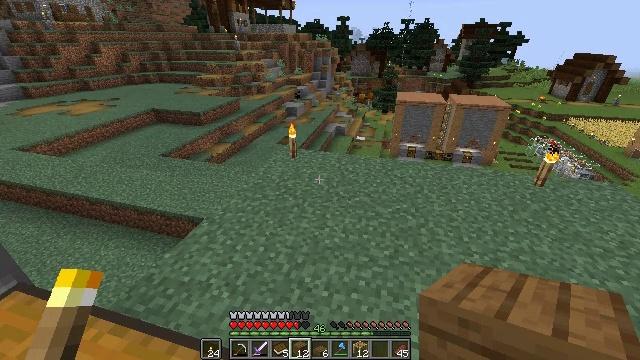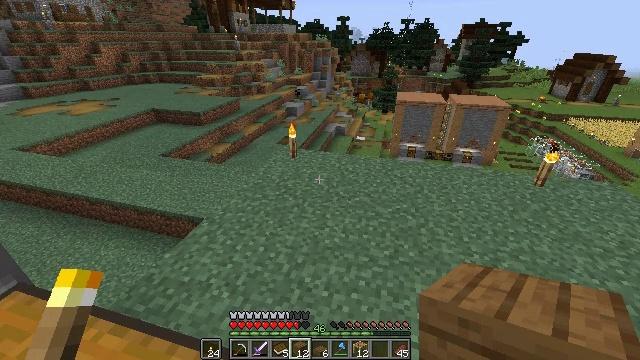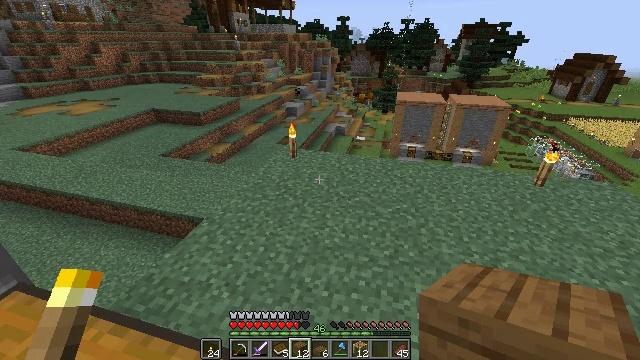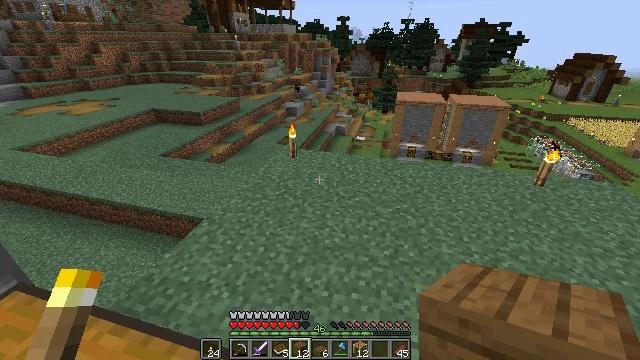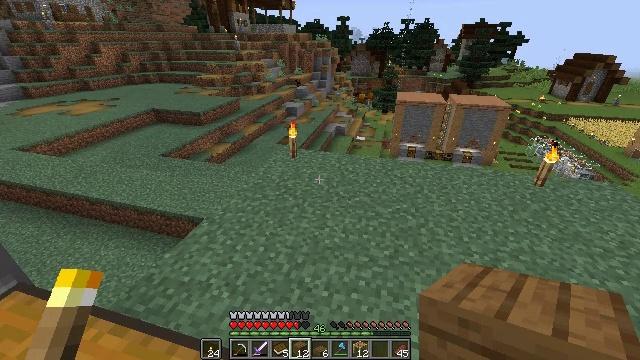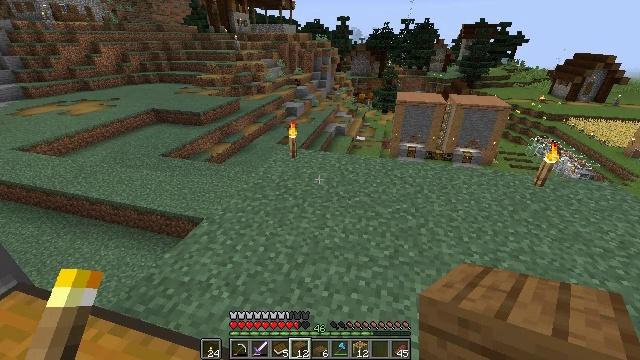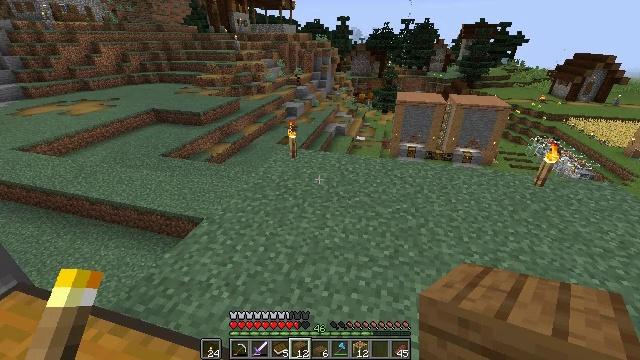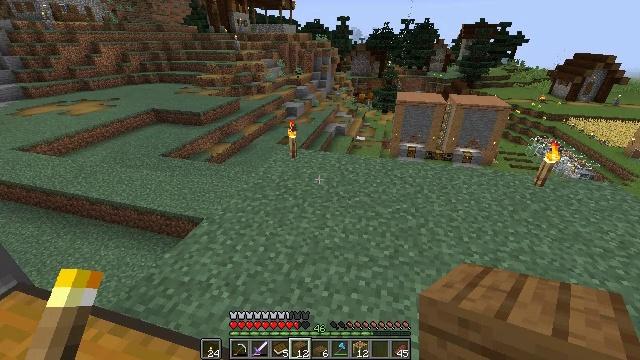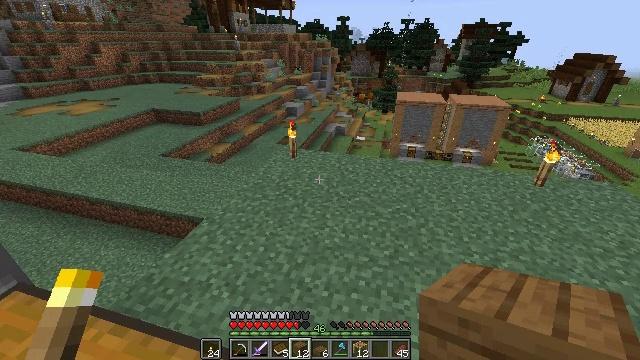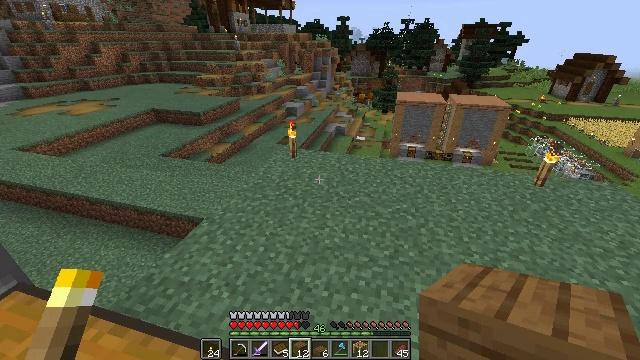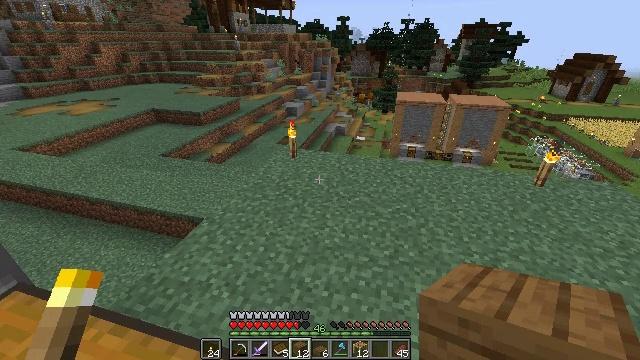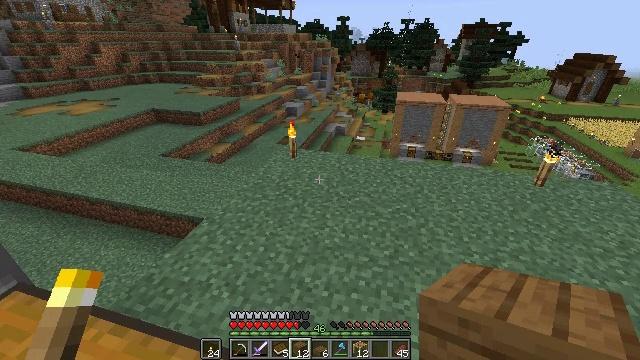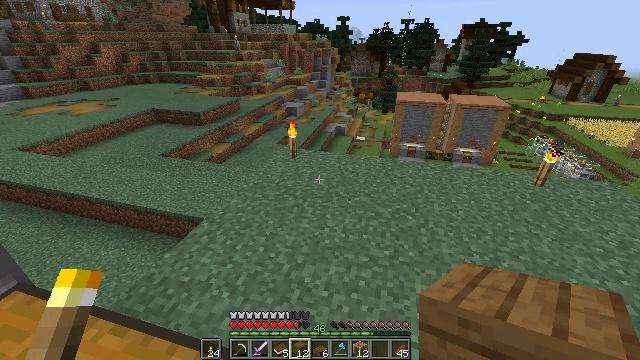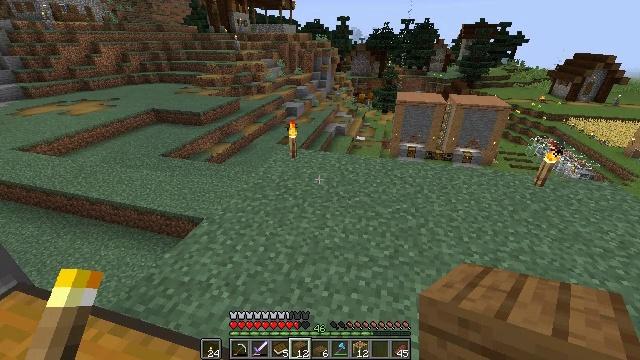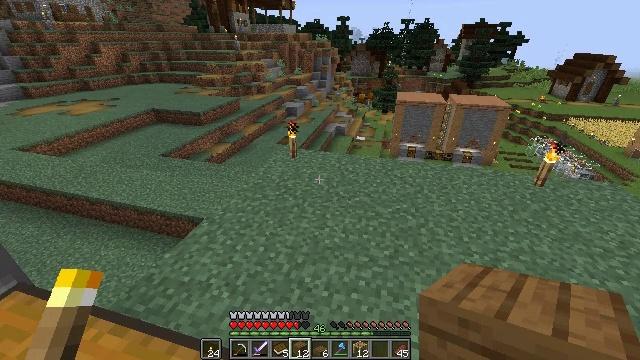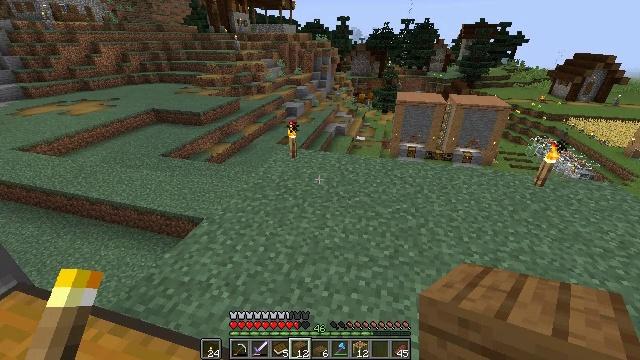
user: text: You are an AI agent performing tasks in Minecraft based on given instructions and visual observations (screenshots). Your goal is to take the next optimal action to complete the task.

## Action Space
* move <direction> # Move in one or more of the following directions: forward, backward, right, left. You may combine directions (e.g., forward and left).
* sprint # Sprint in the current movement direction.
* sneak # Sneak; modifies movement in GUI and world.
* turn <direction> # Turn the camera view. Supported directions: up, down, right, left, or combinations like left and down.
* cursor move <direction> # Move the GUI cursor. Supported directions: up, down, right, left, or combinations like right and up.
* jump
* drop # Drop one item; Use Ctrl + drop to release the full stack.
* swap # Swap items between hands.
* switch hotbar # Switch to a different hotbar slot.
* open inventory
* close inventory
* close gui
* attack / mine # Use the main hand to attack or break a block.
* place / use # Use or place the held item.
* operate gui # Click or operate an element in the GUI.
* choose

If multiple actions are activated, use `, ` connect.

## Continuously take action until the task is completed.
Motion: motion action
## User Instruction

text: Craft a spruce fence gate.
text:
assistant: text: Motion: no_op
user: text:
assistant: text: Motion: no_op
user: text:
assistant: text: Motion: no_op
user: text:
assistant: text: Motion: no_op
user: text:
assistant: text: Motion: no_op
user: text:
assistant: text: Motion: no_op
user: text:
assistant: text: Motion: no_op
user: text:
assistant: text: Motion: no_op
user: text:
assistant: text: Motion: no_op
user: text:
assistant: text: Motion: no_op
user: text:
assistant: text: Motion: no_op
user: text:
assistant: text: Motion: no_op
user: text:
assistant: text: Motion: no_op
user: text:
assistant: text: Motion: no_op
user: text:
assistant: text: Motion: no_op
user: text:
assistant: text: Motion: no_op
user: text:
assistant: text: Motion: no_op
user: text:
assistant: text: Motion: no_op
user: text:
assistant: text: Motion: no_op
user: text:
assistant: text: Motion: no_op
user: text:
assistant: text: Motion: no_op
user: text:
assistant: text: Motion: no_op
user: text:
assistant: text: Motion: no_op
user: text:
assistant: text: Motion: no_op
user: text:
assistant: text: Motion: no_op
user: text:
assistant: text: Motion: no_op
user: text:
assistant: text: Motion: no_op
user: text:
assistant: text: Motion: no_op
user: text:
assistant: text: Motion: no_op
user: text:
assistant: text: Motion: no_op